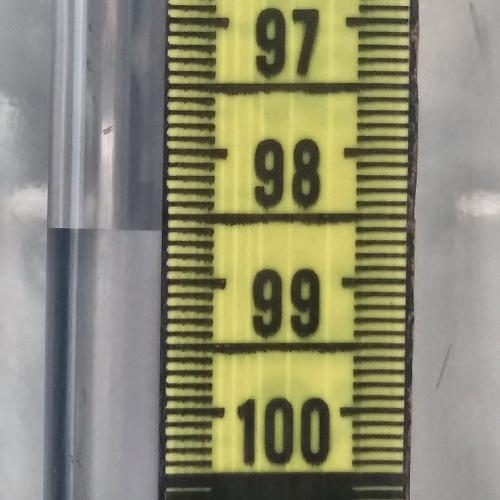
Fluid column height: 98.6 cm